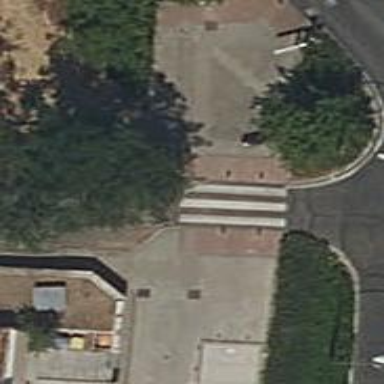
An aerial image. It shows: Crossing on the road.